Question: What I was hoping to do was to the First check if there is any value in P3, if not then the S3 would just read blank. If there was a value, it would check to see if K3 is between $0 and $19.99, if it is, multiply K3 by 1.11. If K3 is greater than $19.99 then multiply K3 by 1.27. And last but not least if P3 reads "x" then S3 would also read "x"
I'm new to excel formulas and google sheets formulas, but I tried my best to make it work and cannot seem to figure it out.
I attached an image of the sheet and it's showing the formula too.

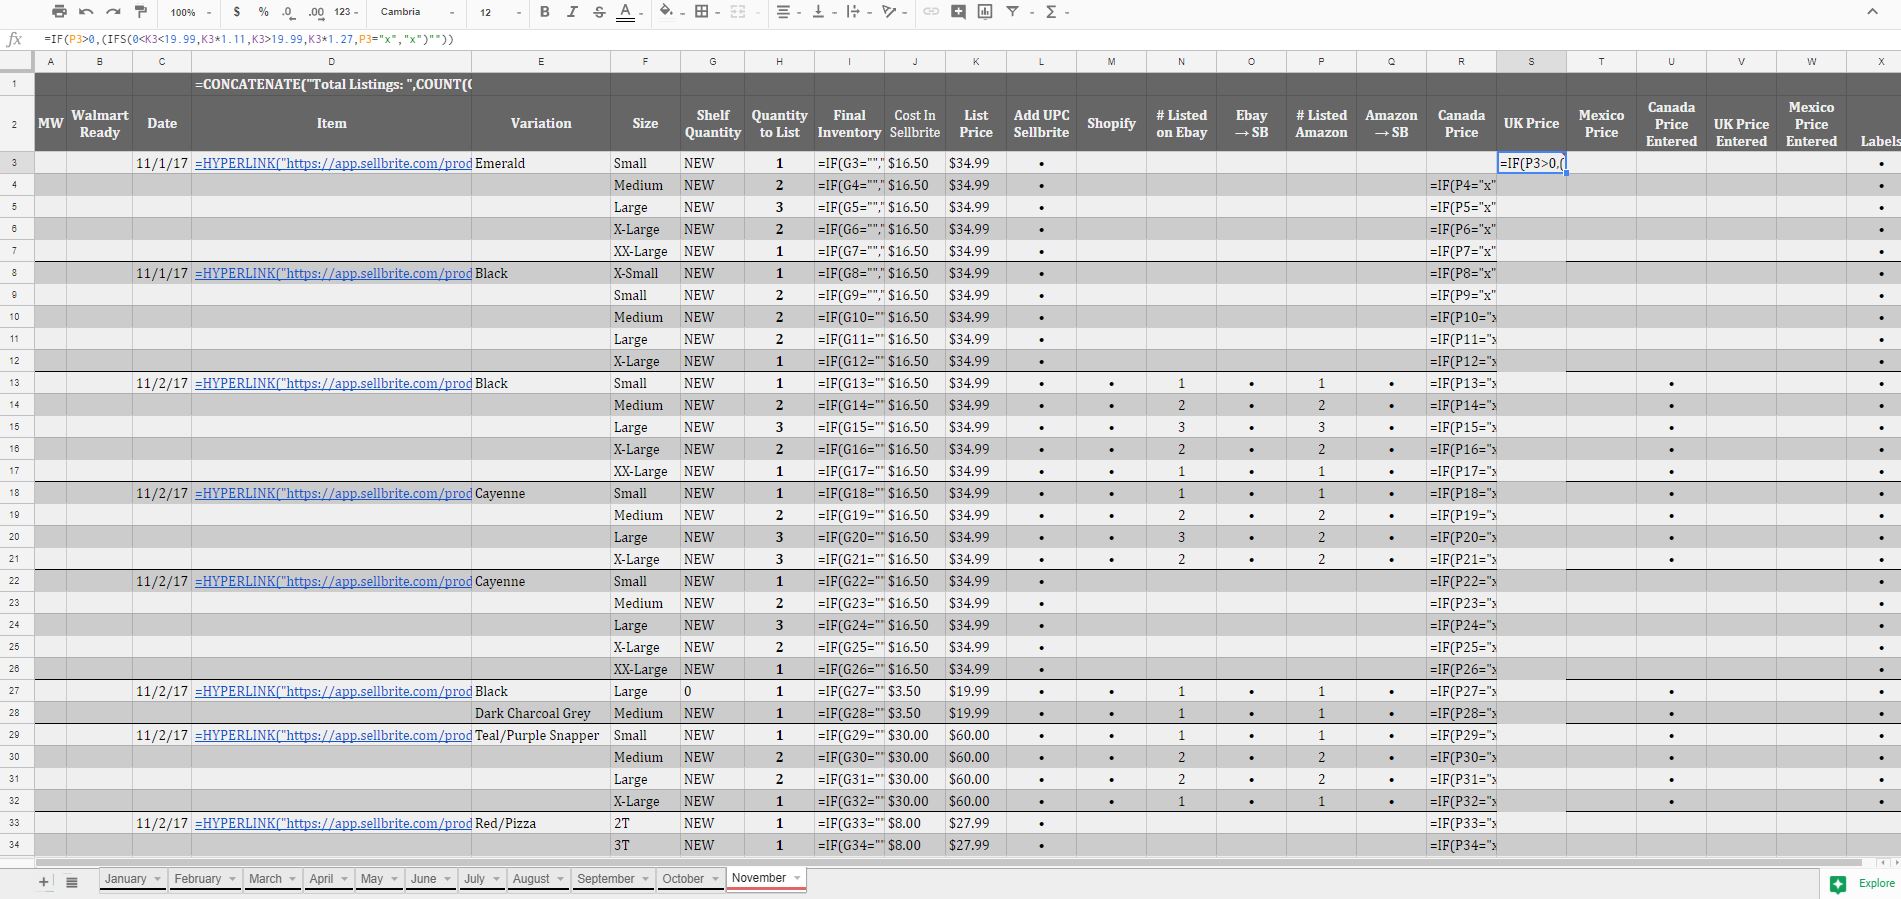
Answer: Try this
'''
=IF(P3="x","x",IF(P3>0,IF(P3<19.99,P3*1.11,P3*1.27),""))
'''
Notes:
1. By checking if P3>0 you know already that it is greater zero and don't need to check again in your formula.
2. If formulas work sequentially. So, if the first part evaluates to True then the last bit is automatically ignored. Hence, you don't need to verify with the second If whether P3>=19.99. Since the first part (where P3<10.99 was checked) did not occur and since P3>0 has been already checked P3>=19.99 must be True.
3. If you want to check for several things at the same time then you'd use =IF(AND(P3>0,P3<19.99);P3*1.11;P3*1.27)